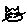
Label: cat